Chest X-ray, AP view. Patient: 17 years old, sex M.
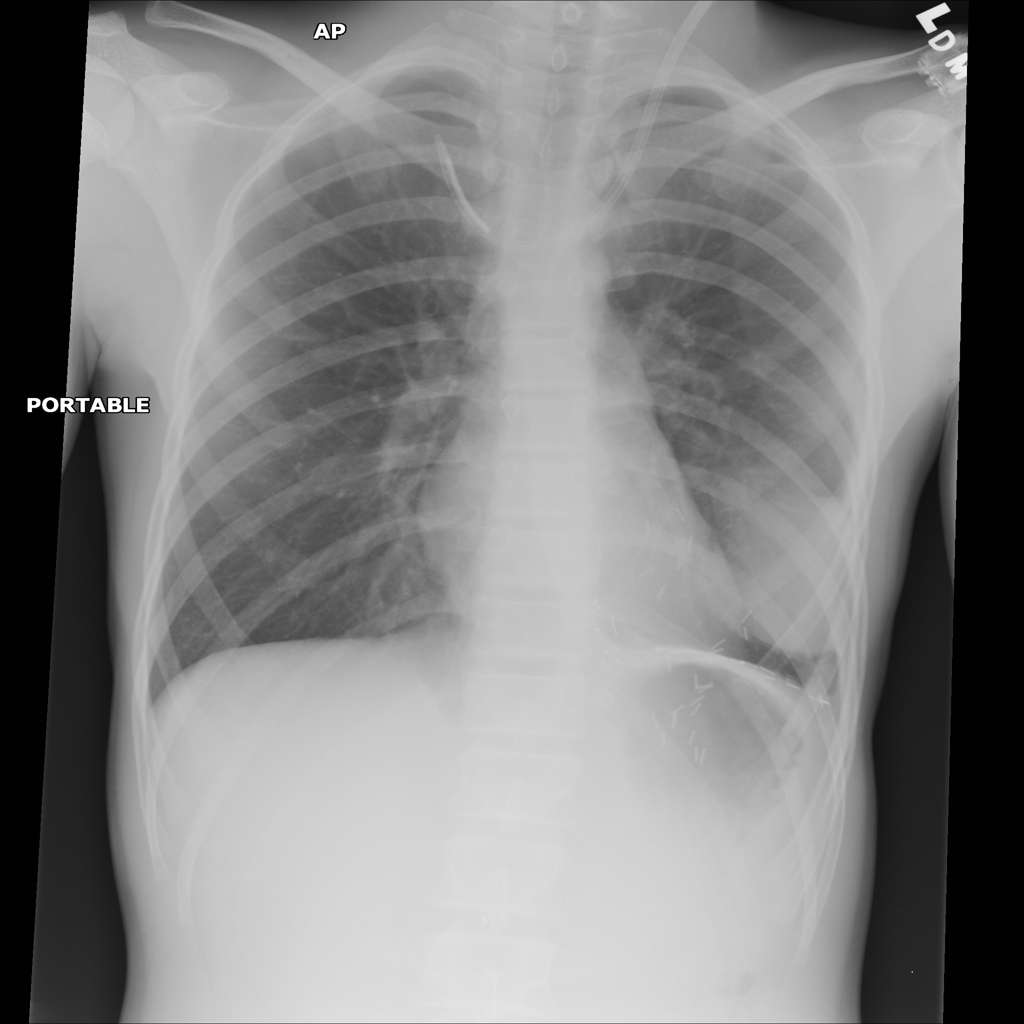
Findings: Mass